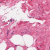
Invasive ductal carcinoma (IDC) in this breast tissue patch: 0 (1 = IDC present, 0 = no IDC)